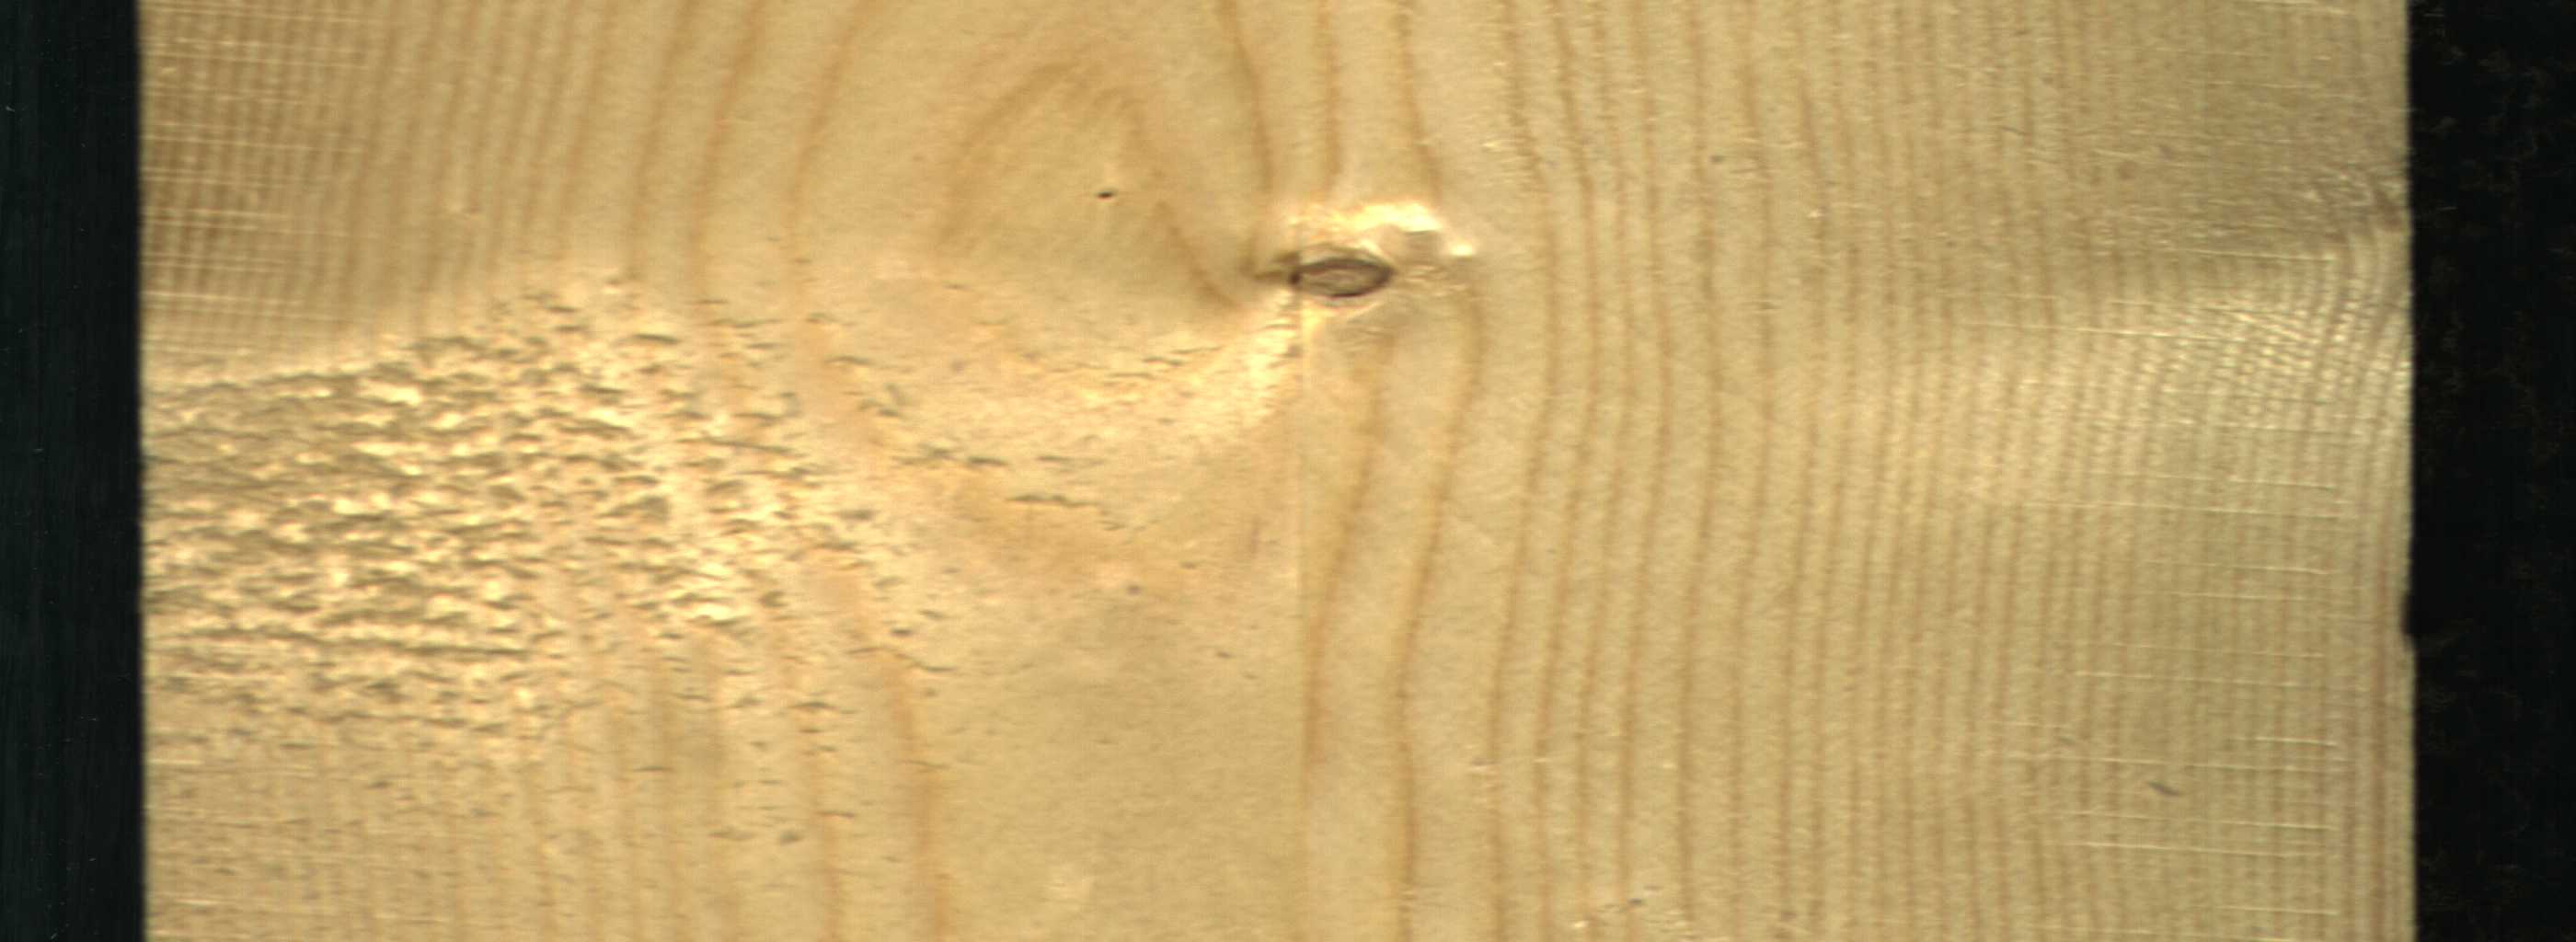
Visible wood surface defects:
Live_Knot